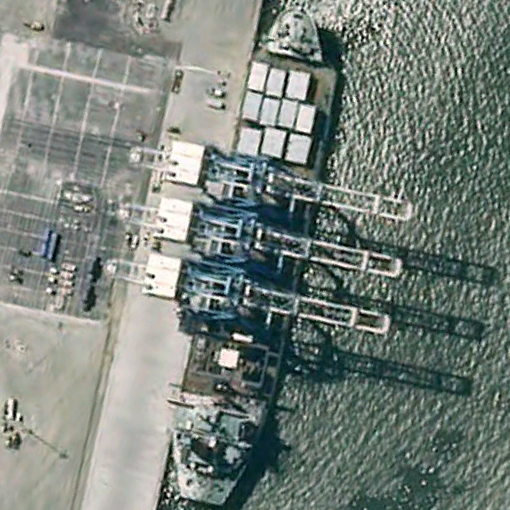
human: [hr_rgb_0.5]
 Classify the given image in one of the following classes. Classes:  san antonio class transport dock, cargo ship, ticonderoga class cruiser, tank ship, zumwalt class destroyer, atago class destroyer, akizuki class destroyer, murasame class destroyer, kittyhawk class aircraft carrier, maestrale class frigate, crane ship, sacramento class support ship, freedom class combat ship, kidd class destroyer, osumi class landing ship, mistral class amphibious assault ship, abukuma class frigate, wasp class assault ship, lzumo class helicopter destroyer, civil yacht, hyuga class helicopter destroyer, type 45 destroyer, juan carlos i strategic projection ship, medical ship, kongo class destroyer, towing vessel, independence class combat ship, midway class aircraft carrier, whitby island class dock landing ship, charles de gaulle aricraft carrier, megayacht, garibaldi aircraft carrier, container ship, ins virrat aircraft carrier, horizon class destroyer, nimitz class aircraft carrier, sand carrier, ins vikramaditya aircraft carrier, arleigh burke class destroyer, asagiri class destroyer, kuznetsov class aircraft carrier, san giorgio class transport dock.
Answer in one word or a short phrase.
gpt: Container ship